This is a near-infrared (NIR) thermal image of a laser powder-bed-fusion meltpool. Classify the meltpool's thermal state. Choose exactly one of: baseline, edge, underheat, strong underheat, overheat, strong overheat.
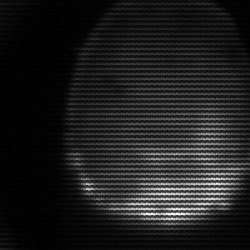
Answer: edge